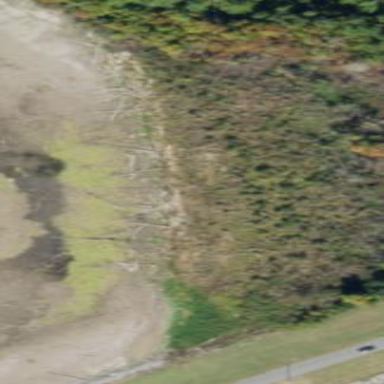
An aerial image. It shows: Marsh wetland.